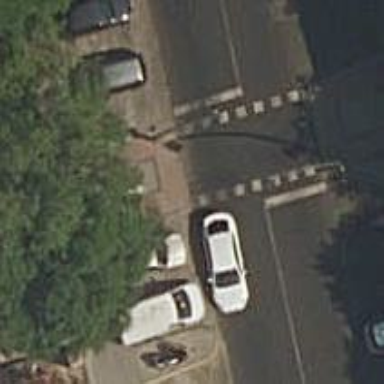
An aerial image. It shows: Road with traffic signals at crossing.